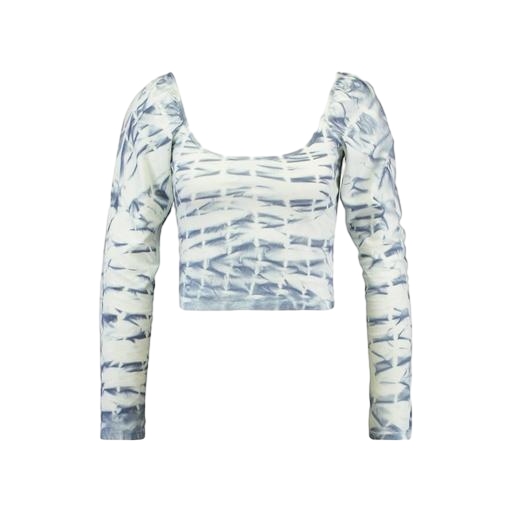
blue mini mission tie-dye printed jersey peasant top, white tie-dye leather top, long-sleeve top, white background